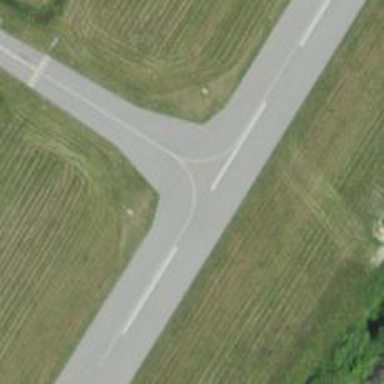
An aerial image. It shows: View of taxiway at the airport.